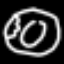
Label: donut